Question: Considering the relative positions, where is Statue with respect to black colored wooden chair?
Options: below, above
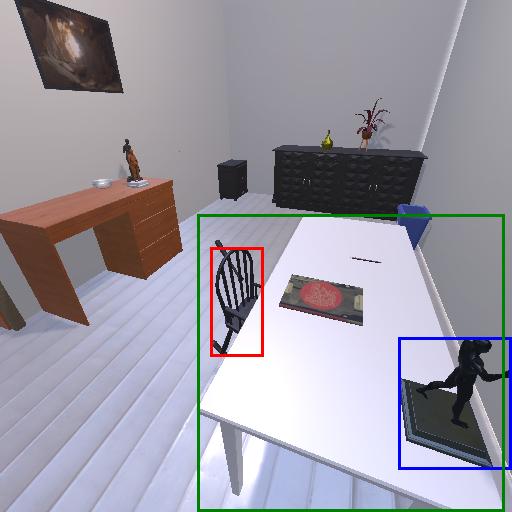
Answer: below